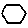
Label: hexagon